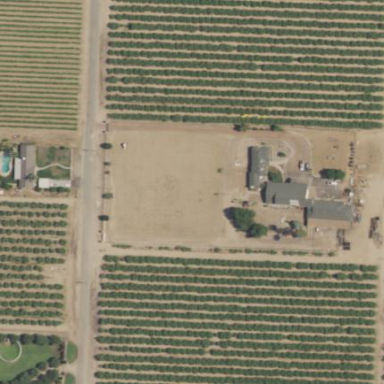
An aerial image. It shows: Open space property used as vineyard.